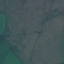
Land use / land cover: Pasture